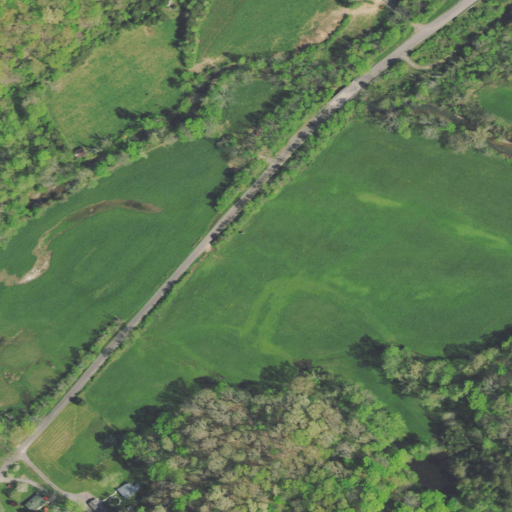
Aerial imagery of valley in Tennessee named Pumpkin Hollow containing pasture, deciduous forest, open development, mixed forest, low intensity development, medium intensity development, and woody wetlands